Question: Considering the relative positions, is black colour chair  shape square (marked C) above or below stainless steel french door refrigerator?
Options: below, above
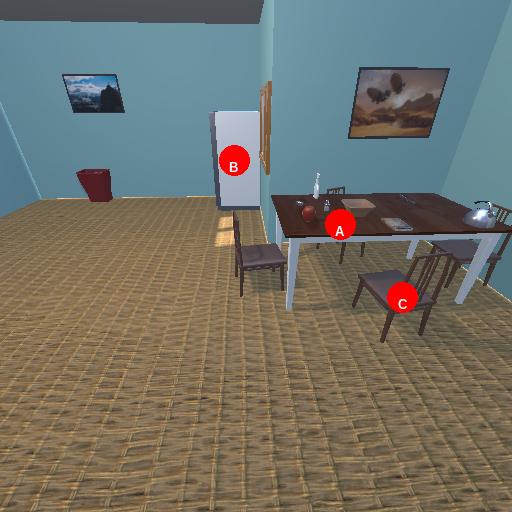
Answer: below